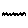
Label: zigzag